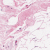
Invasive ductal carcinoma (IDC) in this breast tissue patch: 0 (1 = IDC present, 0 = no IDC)